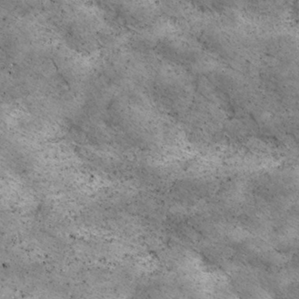
Label: non_frost